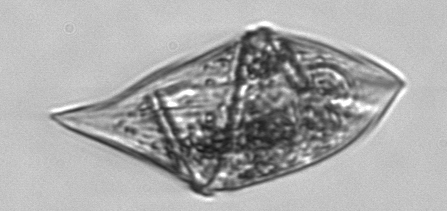
Label: Gyrodinium